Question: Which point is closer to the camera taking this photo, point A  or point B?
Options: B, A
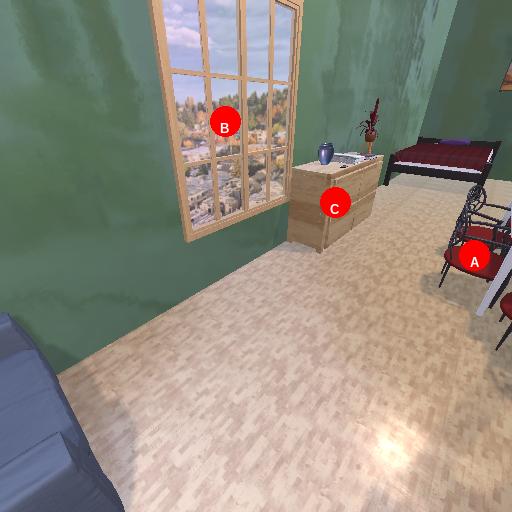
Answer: B